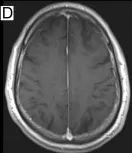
Brain magnetic resonance imaging (MRI) at the initial presentation and after two months. Brain MRI five days after admission. A contrast enhanced T1-weighted image without any intracerebral contrast enhancement. Circular contrast uptake of the cerebral meninges due to a previous lumbar puncture).
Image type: radiology (mri)